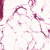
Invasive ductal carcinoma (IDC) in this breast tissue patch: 0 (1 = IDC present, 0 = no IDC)